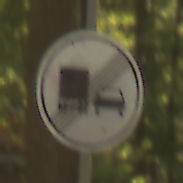
Verkehrszeichen: EndeUeberholverbotKraftfahrzeuge
Umgebung: Outdoor, Nature
Tageszeit: Midday
Wetter: PartlyCloudy
Licht: Natural
Jahreszeit: NotSpecified
Kontrast: LowContrast